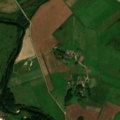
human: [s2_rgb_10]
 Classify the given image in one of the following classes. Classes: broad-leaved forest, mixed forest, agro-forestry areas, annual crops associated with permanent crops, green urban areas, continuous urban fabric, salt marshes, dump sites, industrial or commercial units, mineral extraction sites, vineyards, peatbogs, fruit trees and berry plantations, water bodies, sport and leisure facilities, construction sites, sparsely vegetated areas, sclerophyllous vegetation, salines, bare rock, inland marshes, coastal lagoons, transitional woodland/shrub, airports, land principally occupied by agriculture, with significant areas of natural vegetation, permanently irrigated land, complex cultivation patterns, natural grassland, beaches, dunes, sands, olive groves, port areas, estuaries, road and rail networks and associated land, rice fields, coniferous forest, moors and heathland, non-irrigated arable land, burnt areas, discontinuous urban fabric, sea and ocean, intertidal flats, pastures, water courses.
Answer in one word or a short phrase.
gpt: discontinuous urban fabric, sport and leisure facilities, non-irrigated arable land, pastures, complex cultivation patterns